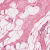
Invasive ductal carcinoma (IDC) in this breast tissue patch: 0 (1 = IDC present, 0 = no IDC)